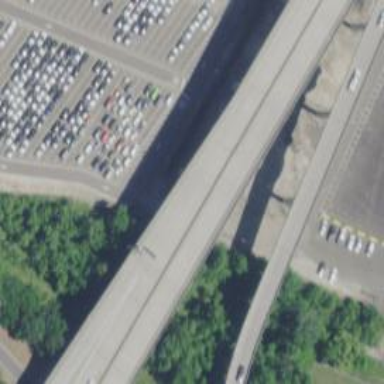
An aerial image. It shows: Cable-stayed bridge on motorway.